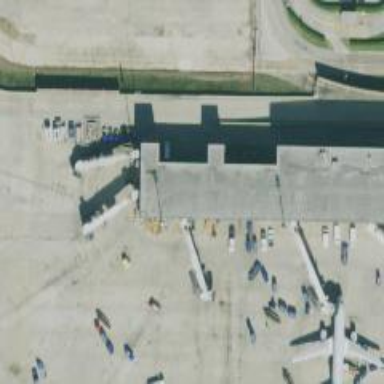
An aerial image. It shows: Airport gate.